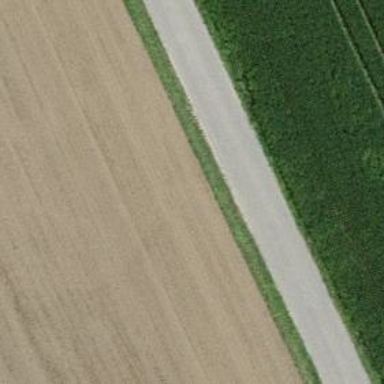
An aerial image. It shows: Unclassified road with paved surface.